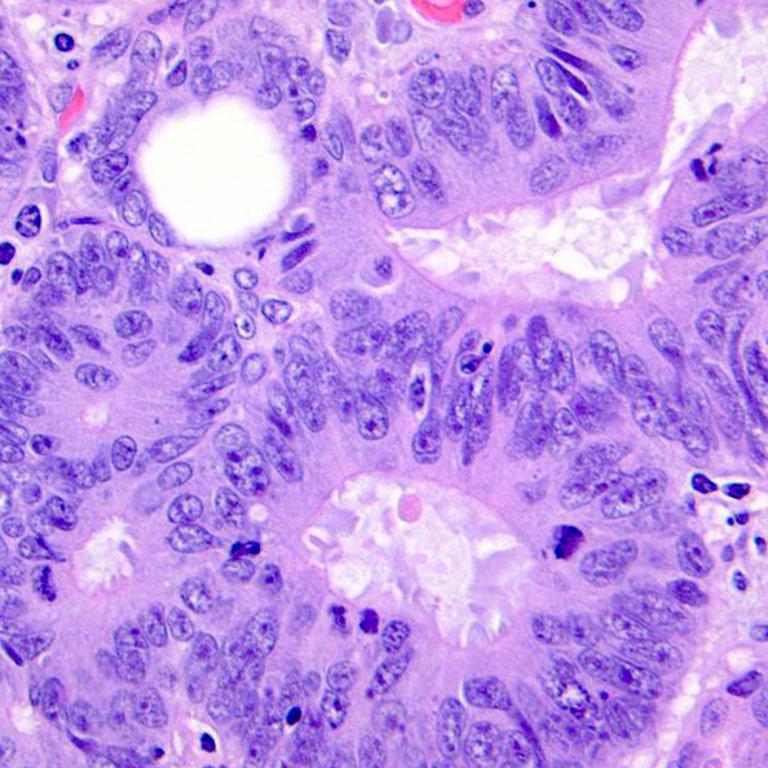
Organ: colon
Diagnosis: adenocarcinomas